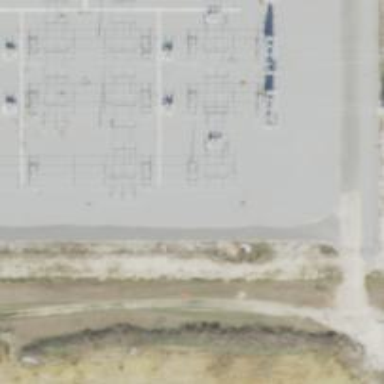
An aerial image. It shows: Switch used for power control.